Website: home-depot
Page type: billing-address
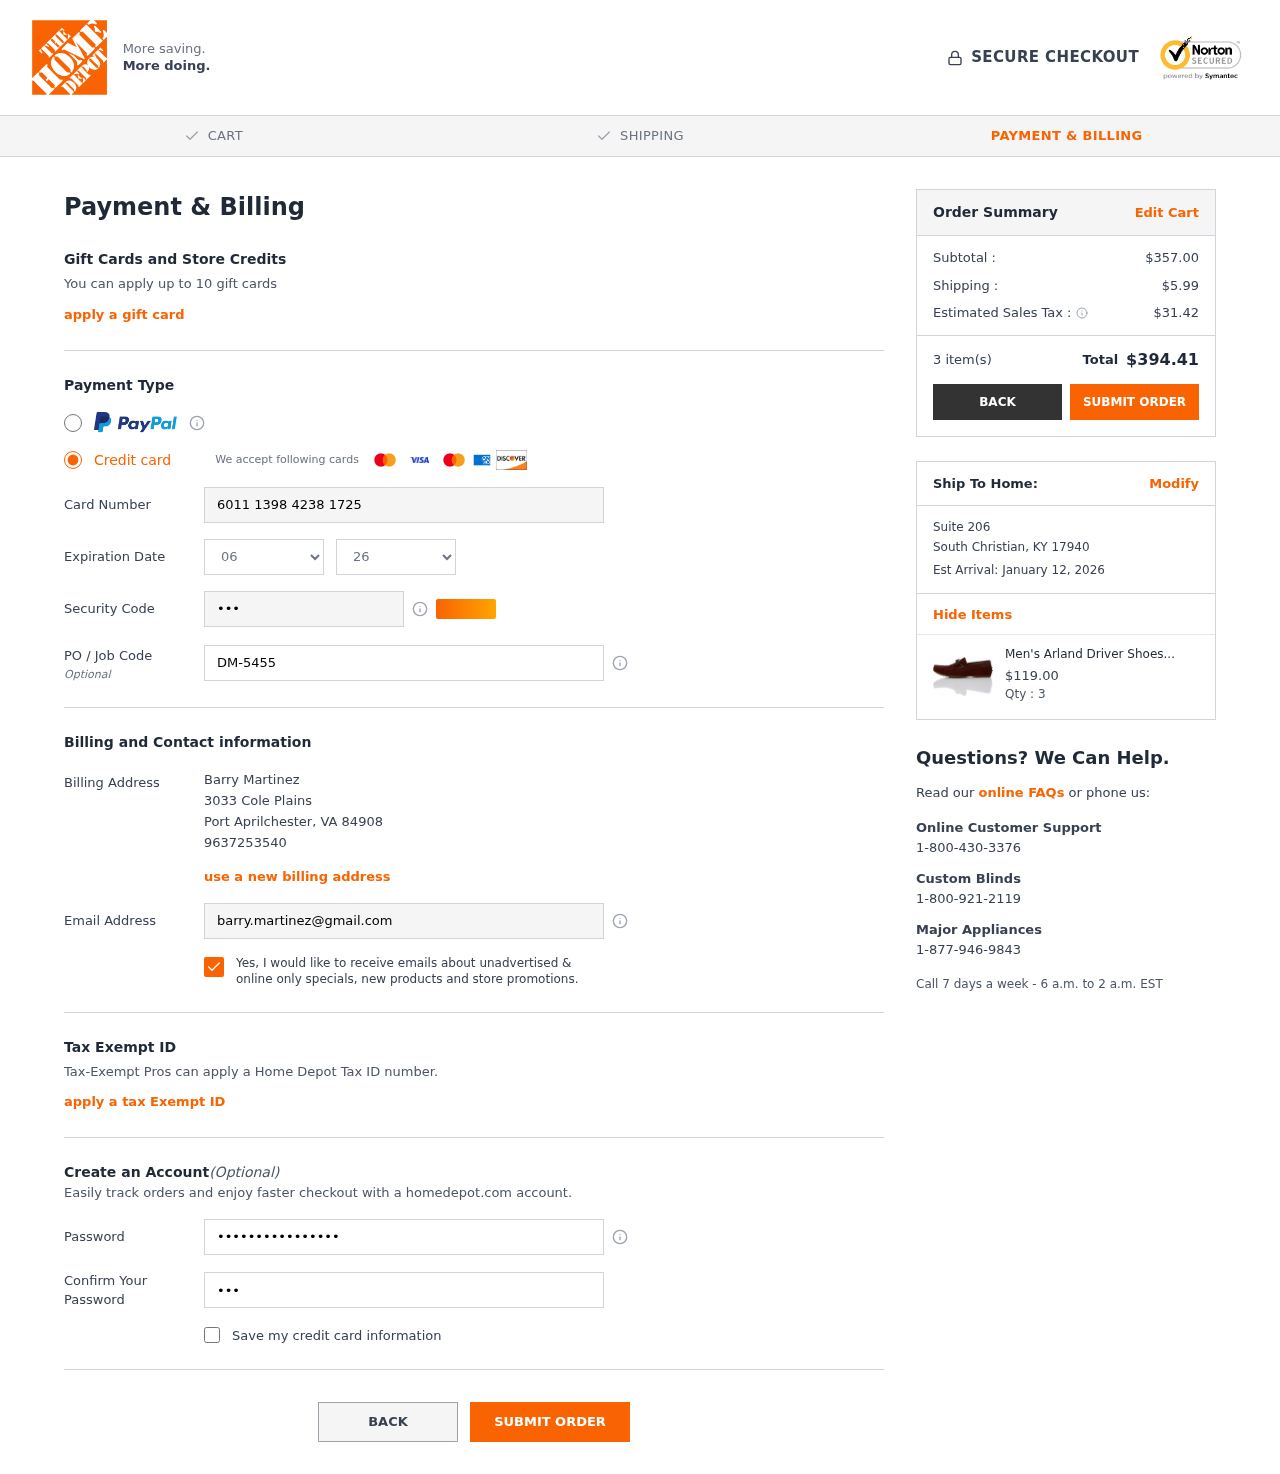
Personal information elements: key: PII_CARD_CVV
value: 995
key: PII_CARD_EXPIRY_MONTH
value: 06
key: PII_CARD_EXPIRY_YEAR
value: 26
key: PII_CARD_NUMBER
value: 6011 1398 4238 1725
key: PII_CITY
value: Port Aprilchester
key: PII_CITY2
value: South Christian
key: PII_EMAIL
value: barry.martinez@gmail.com
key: PII_FULLNAME
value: Barry Martinez
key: PII_JOB_CODE
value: DM-5455
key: PII_PHONE
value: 9637253540
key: PII_POSTCODE
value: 84908
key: PII_POSTCODE2
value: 17940
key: PII_STATE_ABBR
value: VA
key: PII_STATE_ABBR2
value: KY
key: PII_STREET
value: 3033 Cole Plains
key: PII_STREET2
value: Suite 206
Product elements: key: PRODUCT1_NAME
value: Men's Arland Driver Shoes, Red (Burgundy Burgundy), 43 EU
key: PRODUCT1_PRICE
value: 119
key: PRODUCT1_QUANTITY
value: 3
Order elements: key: ORDER_SUBTOTAL
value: $357.00
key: ORDER_SHIPPING_COST
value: $5.99
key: ORDER_TAX
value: $31.42
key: ORDER_NUM_ITEMS
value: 3 item(s)
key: ORDER_TOTAL
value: $394.41
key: ORDER_DELIVERY_DATE
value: Est Arrival: January 12, 2026